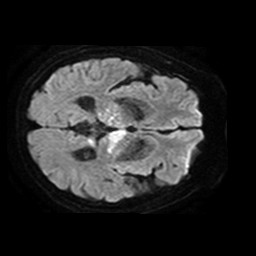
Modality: TRACE
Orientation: axial
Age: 63
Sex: female
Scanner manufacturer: philips
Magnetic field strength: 1.5 T
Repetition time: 3.681 s
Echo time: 0.09411 s